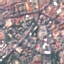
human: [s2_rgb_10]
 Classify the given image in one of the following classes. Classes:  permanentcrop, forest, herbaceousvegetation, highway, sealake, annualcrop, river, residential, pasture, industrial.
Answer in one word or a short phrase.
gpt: Residential